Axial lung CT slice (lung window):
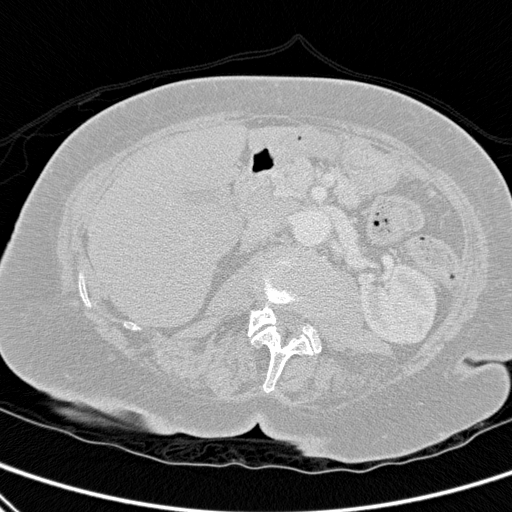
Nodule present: no